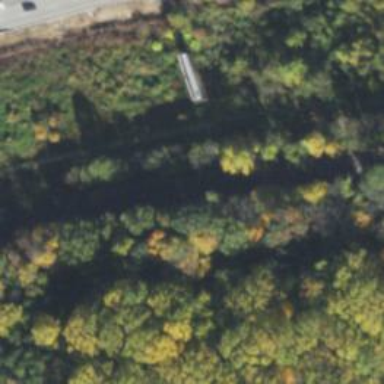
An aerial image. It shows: Railway track.